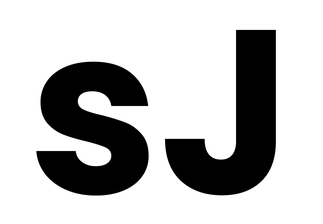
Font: Poppins-Bold